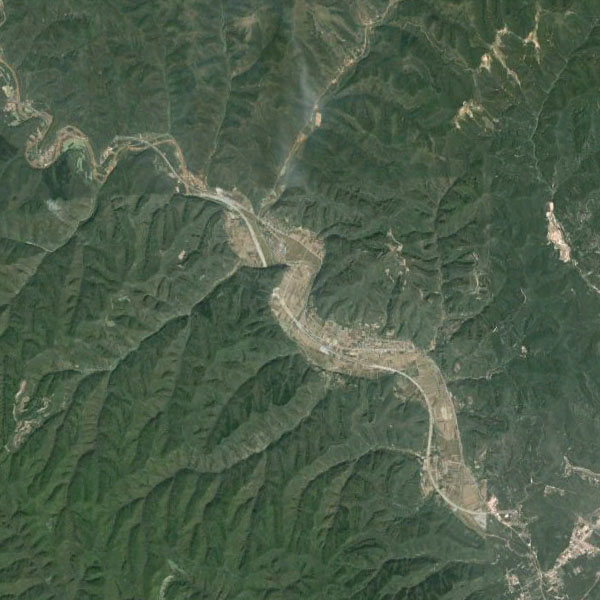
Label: Mountain